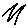
Label: zigzag